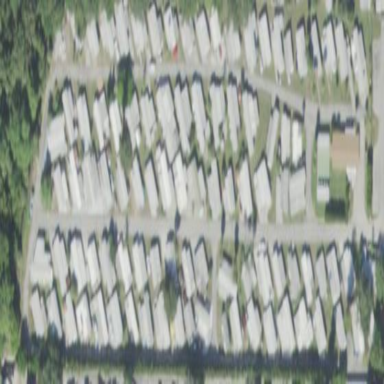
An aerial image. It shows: Residential area designated as trailer park.